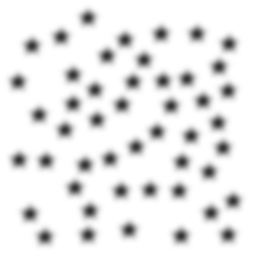
Squares: 0
Triangles: 0
Stars: 48
Total shapes: 48